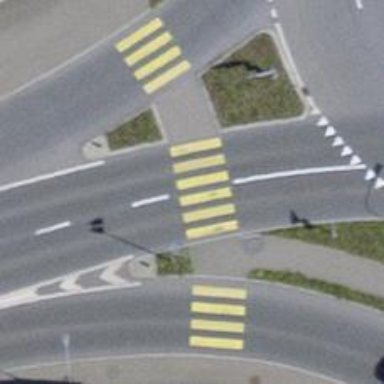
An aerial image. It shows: Footway with zebra crossing.